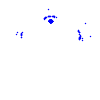
Particle: kaon